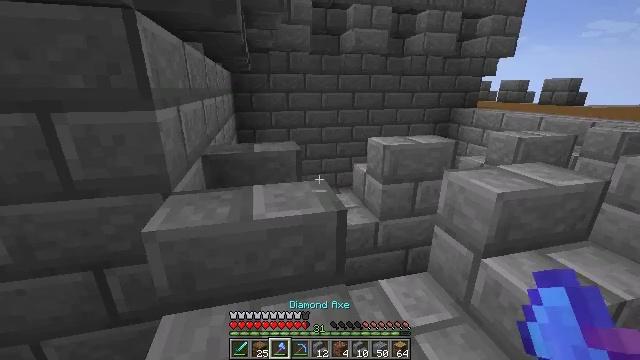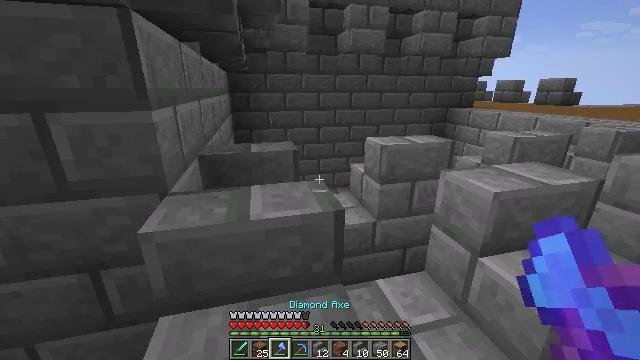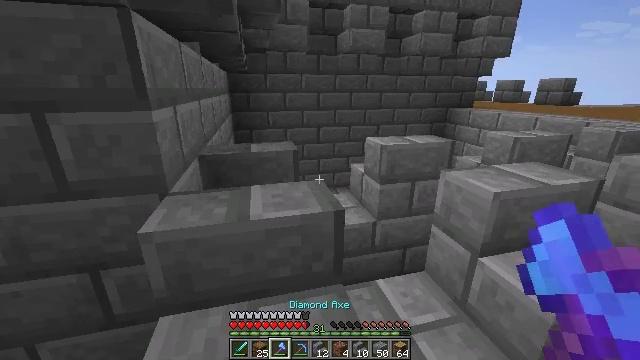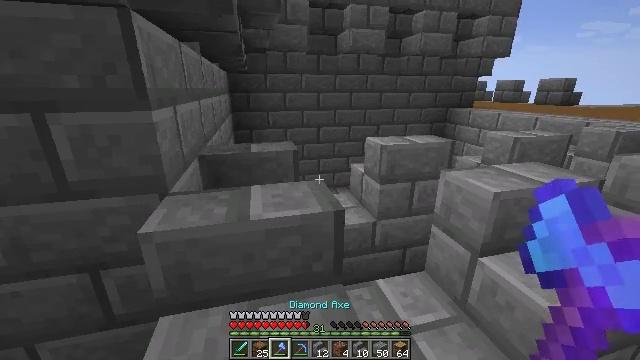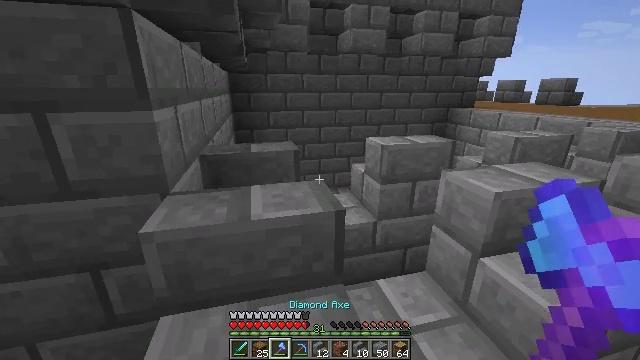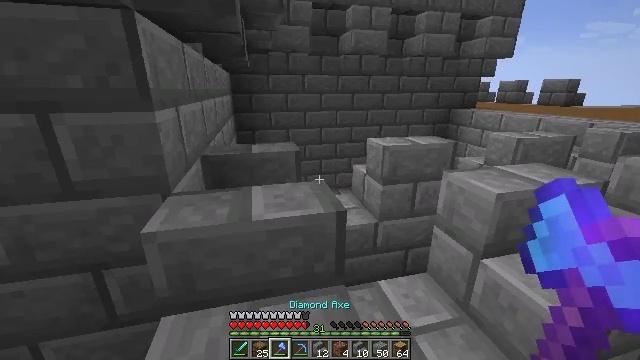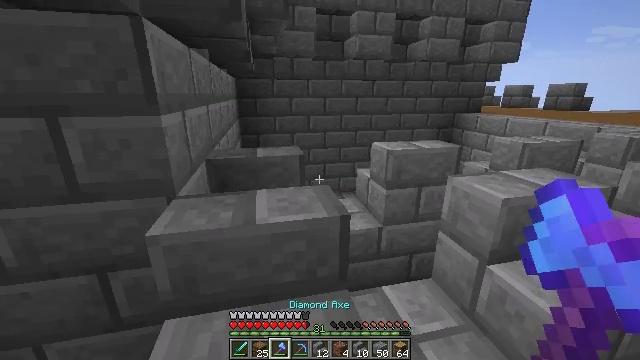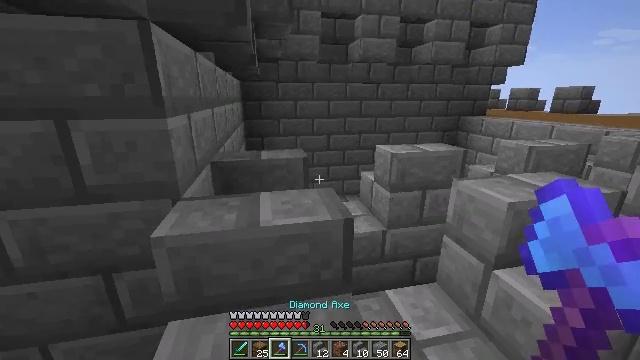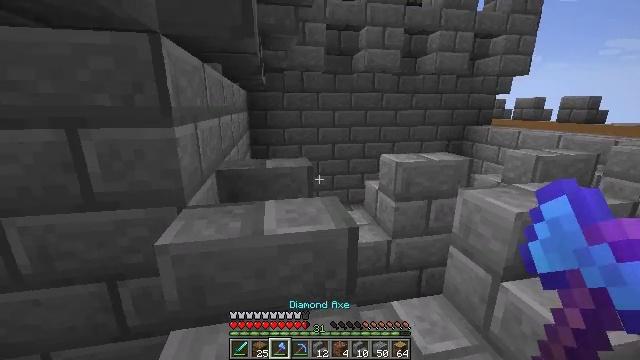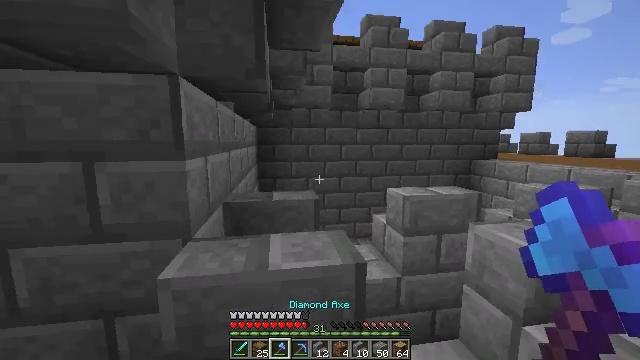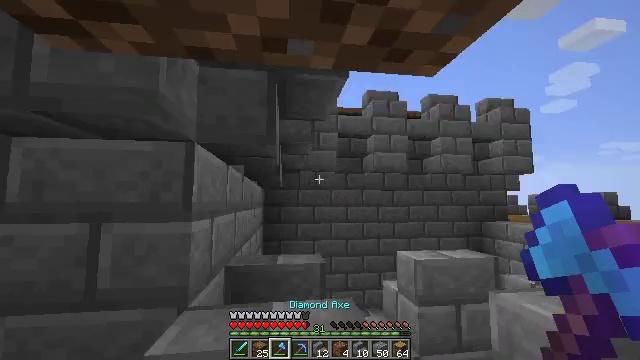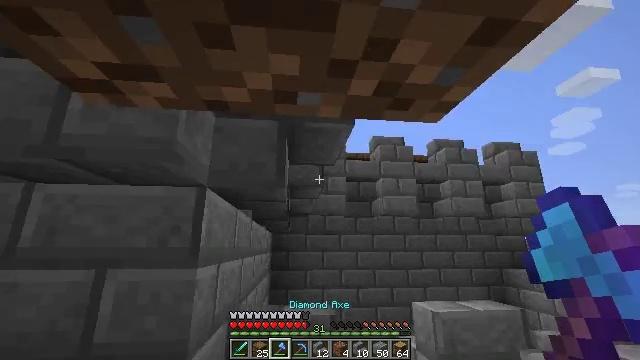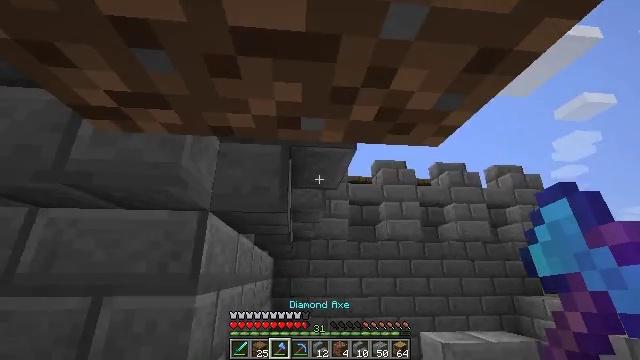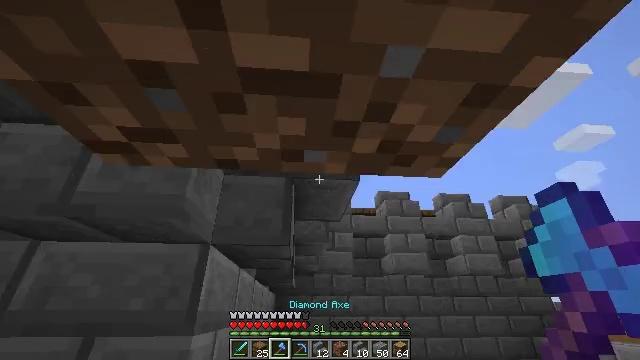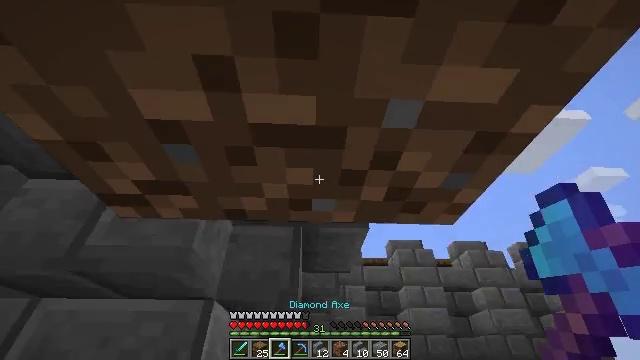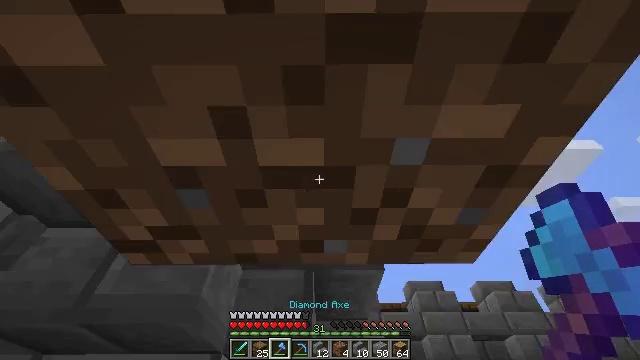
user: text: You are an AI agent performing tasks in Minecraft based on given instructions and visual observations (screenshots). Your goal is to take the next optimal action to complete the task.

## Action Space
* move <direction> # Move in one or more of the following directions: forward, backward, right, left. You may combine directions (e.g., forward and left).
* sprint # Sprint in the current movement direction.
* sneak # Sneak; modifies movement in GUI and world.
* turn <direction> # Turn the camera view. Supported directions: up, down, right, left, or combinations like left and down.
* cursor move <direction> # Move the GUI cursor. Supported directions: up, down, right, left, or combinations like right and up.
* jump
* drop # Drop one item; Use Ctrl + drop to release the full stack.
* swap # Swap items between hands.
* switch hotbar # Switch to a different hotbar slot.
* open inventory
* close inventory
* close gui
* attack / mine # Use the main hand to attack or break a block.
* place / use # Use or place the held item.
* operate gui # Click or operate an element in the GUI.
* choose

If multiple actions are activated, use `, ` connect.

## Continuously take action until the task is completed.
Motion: motion action
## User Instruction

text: Gather dirt.
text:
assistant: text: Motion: no_op
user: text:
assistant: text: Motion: no_op
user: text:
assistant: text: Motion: no_op
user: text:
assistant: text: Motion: no_op
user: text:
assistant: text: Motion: no_op
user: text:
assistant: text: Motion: no_op
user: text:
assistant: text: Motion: no_op
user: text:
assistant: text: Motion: turn left and up
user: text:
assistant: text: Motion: turn left and up
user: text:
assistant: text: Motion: turn left and up
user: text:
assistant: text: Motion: turn left and up
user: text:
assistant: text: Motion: turn up
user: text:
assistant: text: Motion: turn up
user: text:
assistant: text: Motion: turn left and up
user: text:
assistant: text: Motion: turn left and up
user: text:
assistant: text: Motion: turn left and up
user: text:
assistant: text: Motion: turn up
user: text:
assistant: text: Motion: turn right and up
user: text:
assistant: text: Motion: turn right and up, attack / mine
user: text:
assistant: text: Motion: turn up, attack / mine
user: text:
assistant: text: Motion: turn up, attack / mine
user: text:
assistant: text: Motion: attack / mine
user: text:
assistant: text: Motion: attack / mine
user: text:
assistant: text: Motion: attack / mine
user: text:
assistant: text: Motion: attack / mine
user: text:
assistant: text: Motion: attack / mine
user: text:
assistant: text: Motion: attack / mine
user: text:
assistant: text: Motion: attack / mine
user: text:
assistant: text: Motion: attack / mine
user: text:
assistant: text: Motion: attack / mine